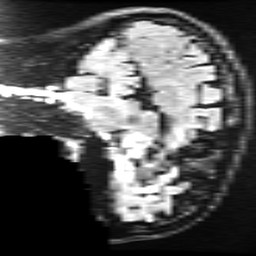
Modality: FLAIR
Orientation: sagittal
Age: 35
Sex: male
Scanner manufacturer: ge
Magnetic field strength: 3 T
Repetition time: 11 s
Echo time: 0.1497 s